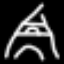
Label: The Eiffel Tower